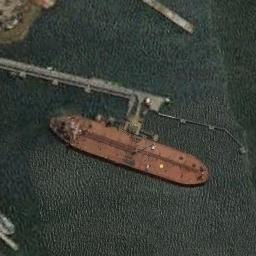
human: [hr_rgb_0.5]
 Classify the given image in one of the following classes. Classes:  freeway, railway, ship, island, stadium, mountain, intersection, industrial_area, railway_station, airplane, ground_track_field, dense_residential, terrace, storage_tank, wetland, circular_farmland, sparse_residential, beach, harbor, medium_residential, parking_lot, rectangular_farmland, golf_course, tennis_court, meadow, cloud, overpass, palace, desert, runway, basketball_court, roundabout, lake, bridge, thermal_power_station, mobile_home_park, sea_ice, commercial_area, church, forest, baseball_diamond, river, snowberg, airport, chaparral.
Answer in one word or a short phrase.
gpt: ship